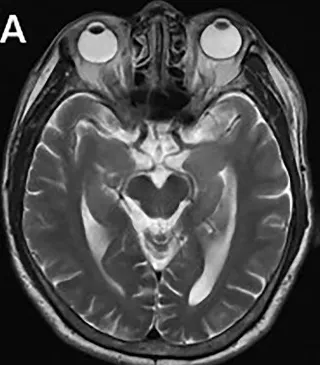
Cranial MRI in Case 3. Axial T2 weighted.
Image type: radiology (mri)